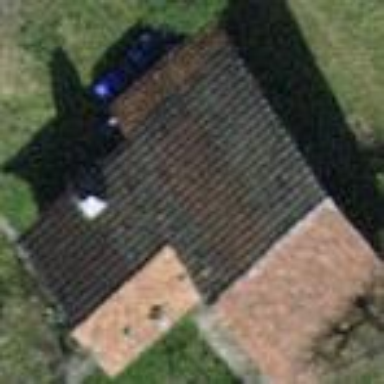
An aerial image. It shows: Shed building.